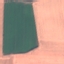
Label: AnnualCrop